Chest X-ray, AP view. Patient: 29 years old, sex F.
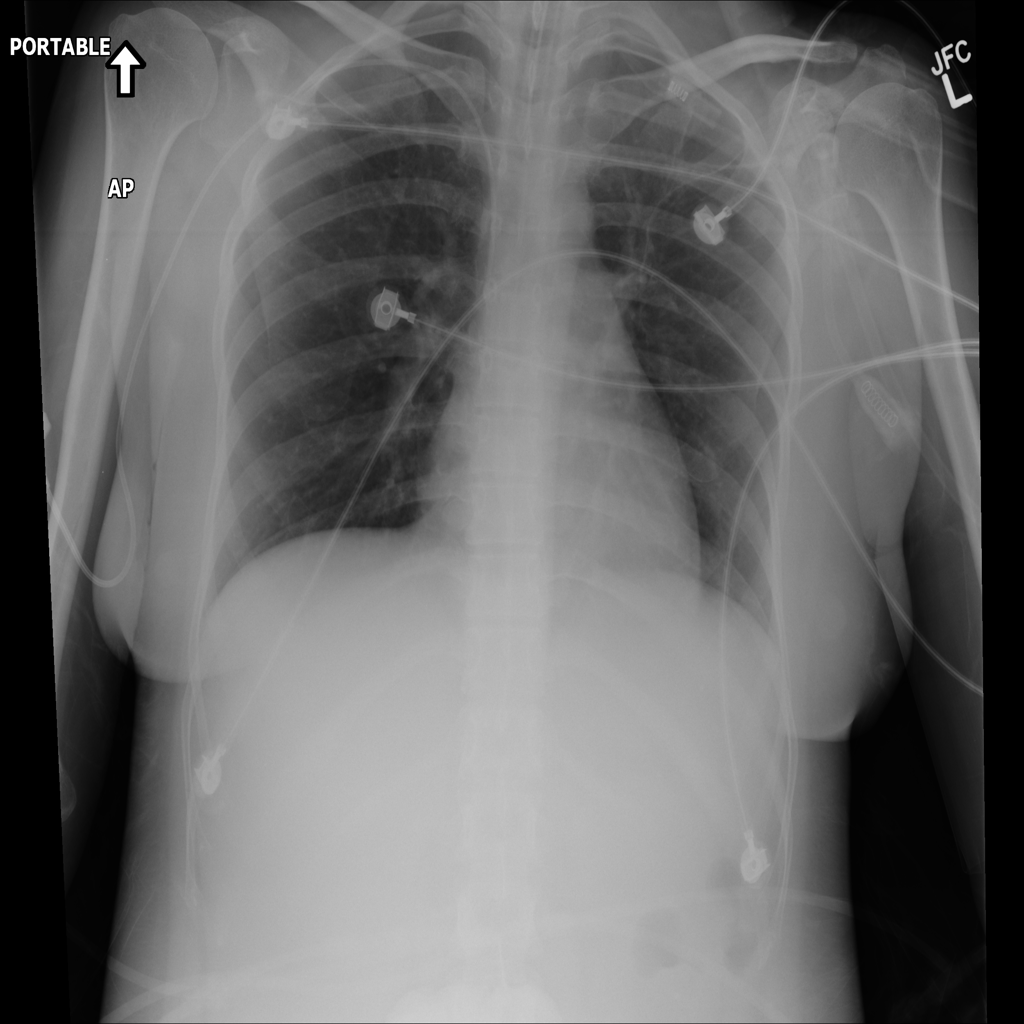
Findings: No Finding